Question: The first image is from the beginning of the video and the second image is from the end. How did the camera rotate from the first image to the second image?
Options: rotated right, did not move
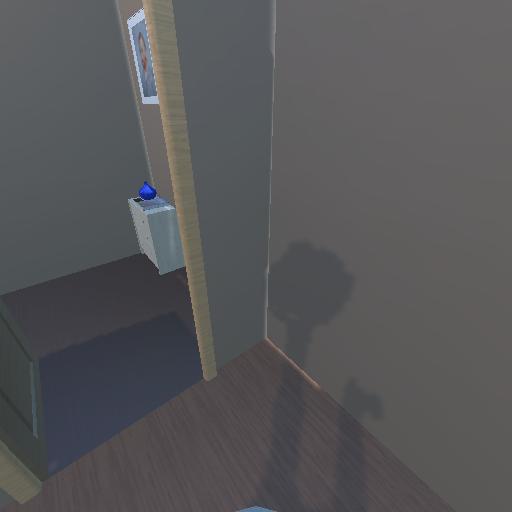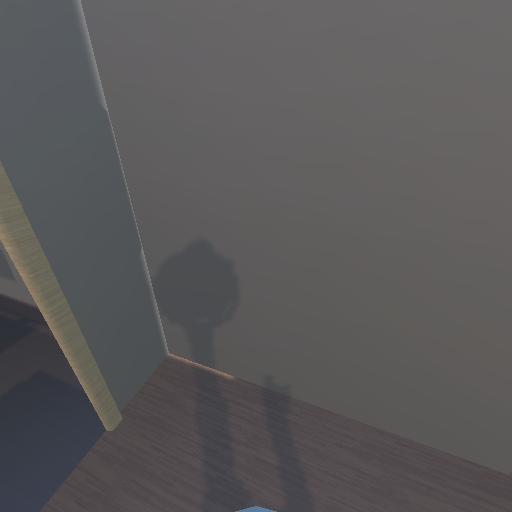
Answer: rotated right